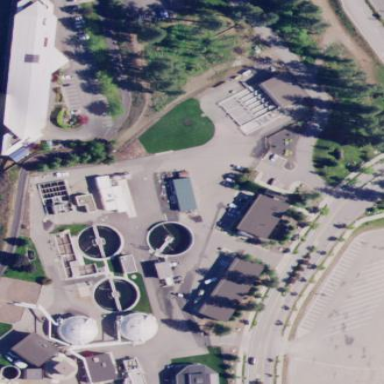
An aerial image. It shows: Industrial area with wastewater plant.